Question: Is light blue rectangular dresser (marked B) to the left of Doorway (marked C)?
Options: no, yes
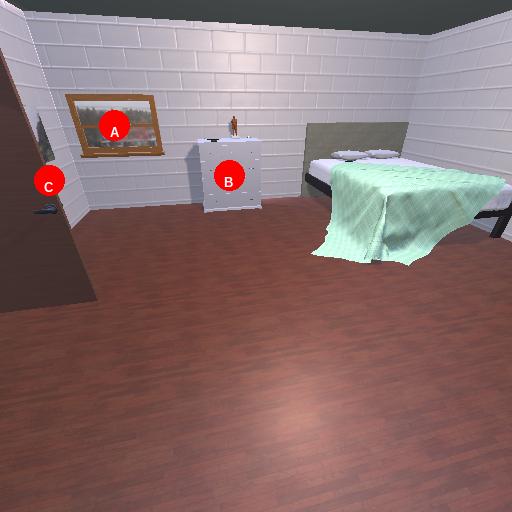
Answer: no